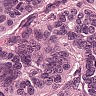
Metastatic tissue present: yes